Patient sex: M
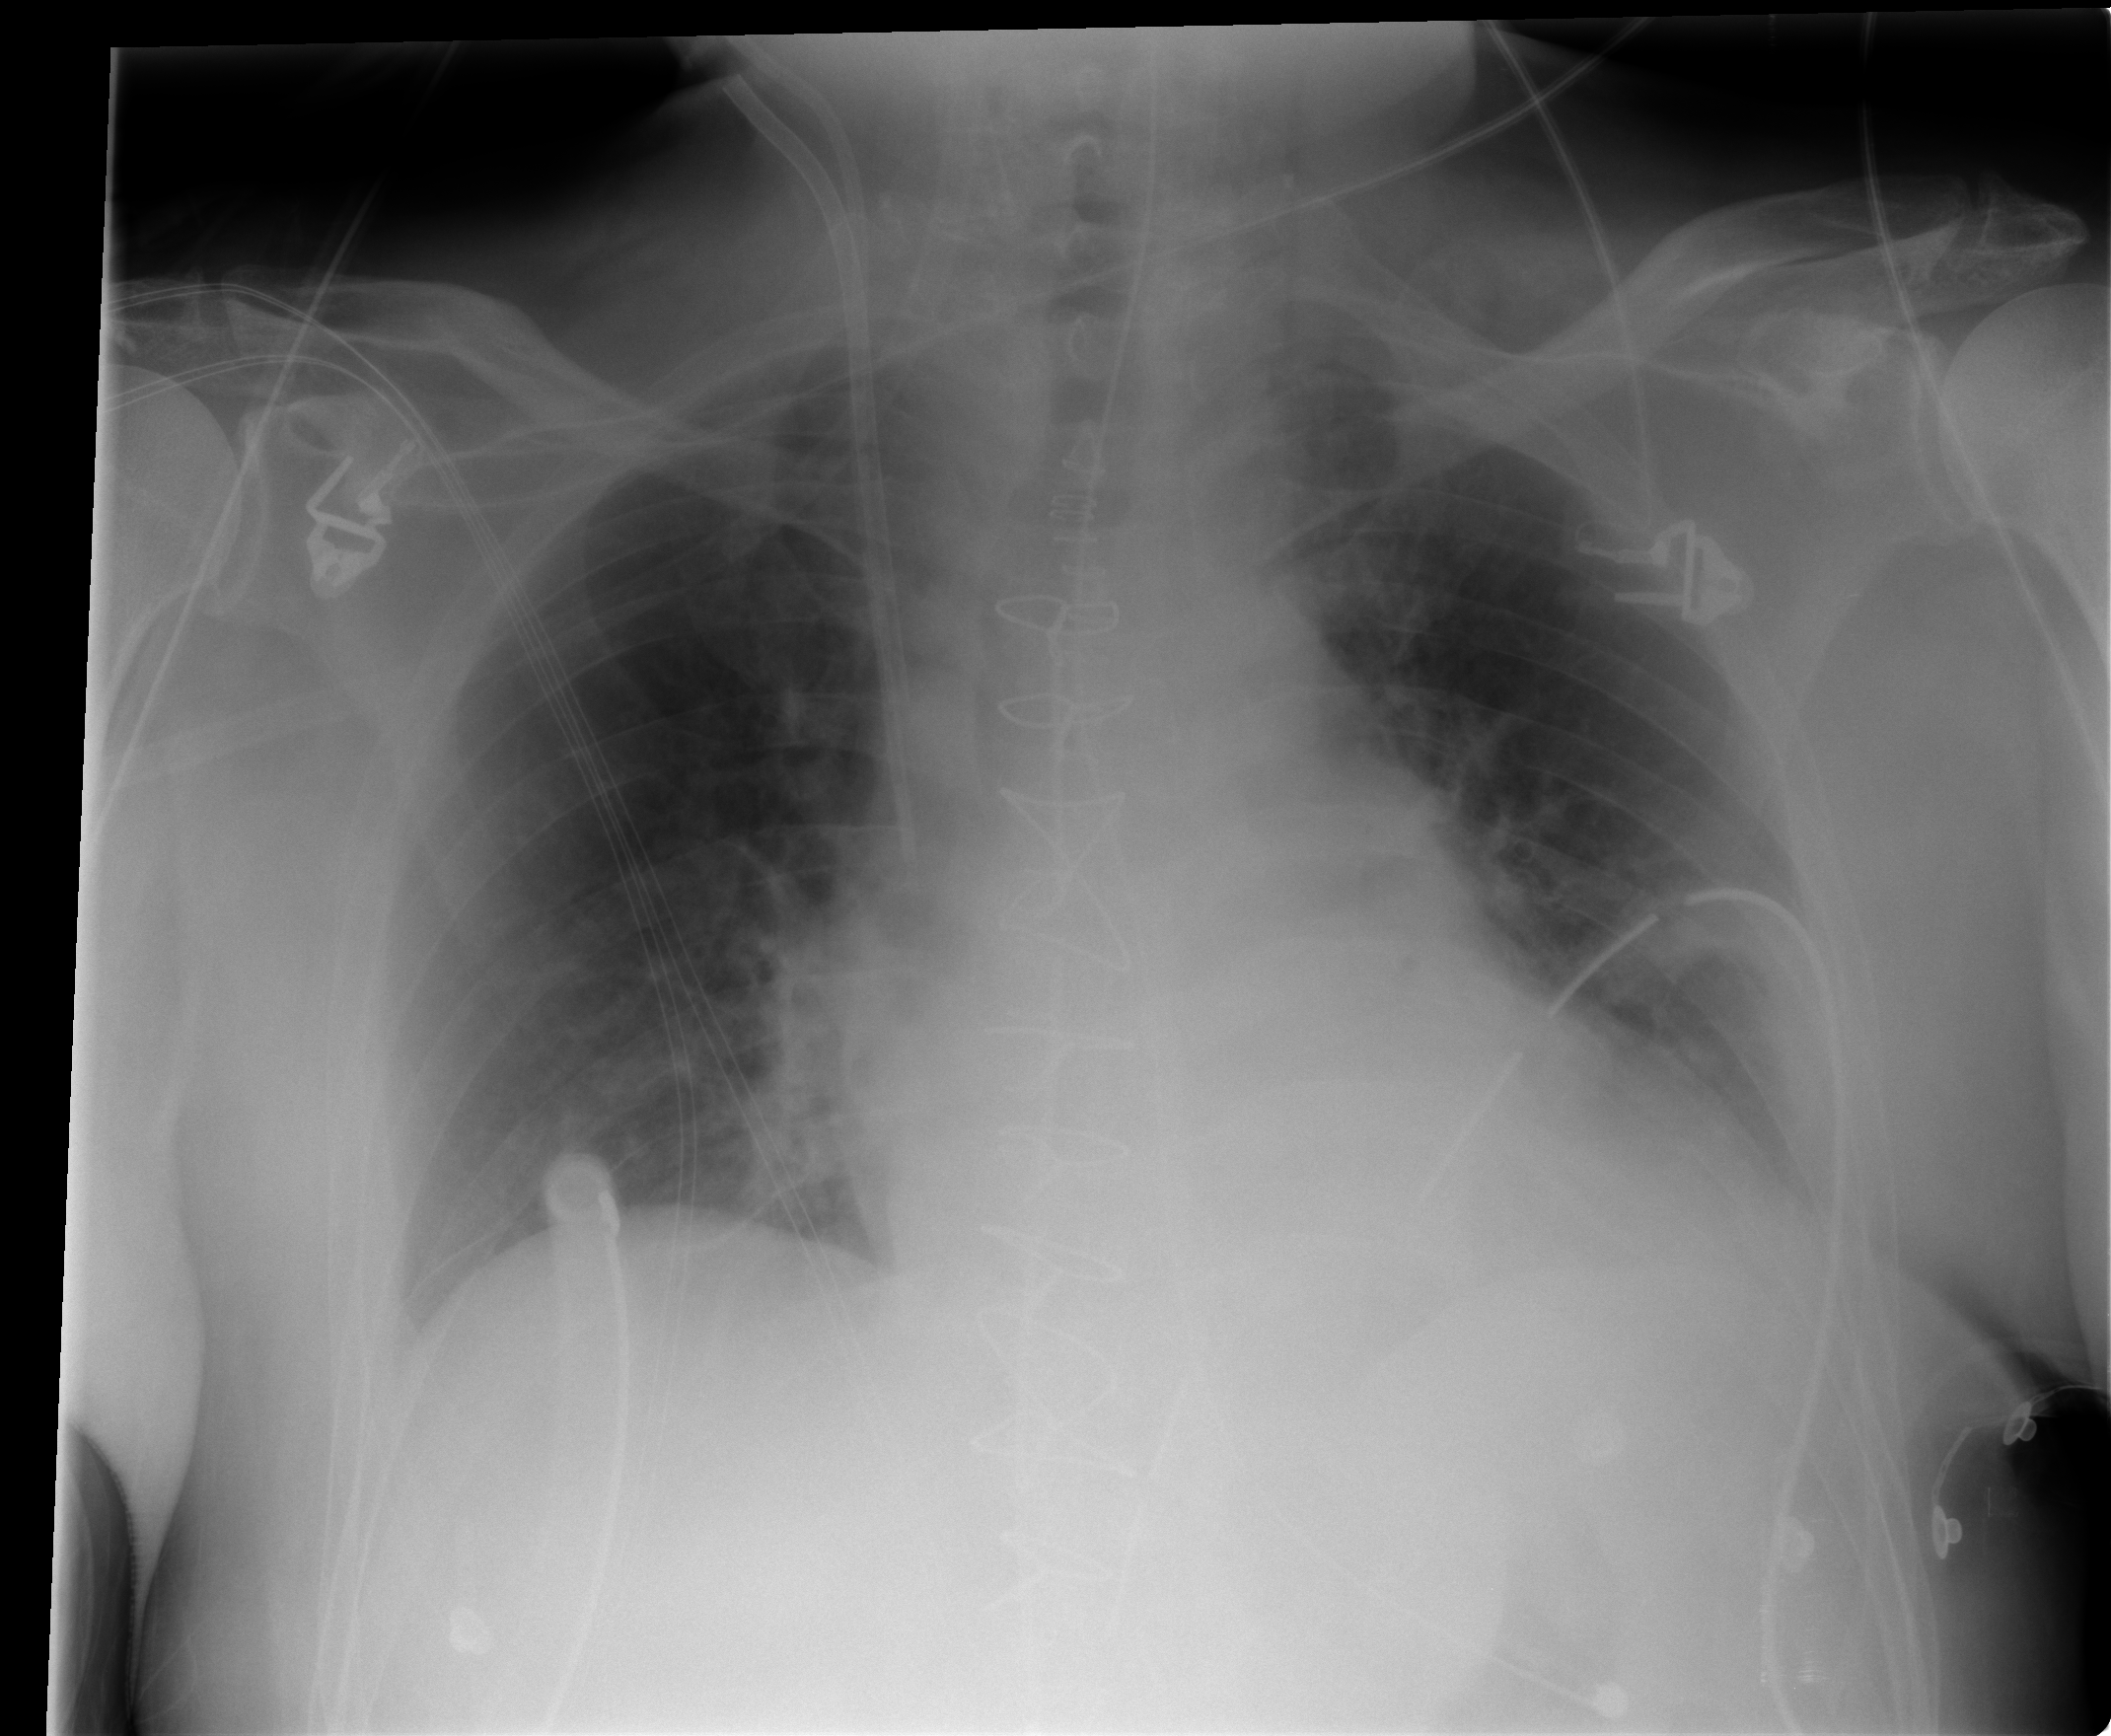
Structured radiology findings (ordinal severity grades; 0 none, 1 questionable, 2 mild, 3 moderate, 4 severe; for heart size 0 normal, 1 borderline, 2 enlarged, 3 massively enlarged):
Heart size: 2
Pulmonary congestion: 0
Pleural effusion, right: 0
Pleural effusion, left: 1
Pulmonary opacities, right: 0
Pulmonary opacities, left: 0
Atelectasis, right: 0
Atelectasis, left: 2